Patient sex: M
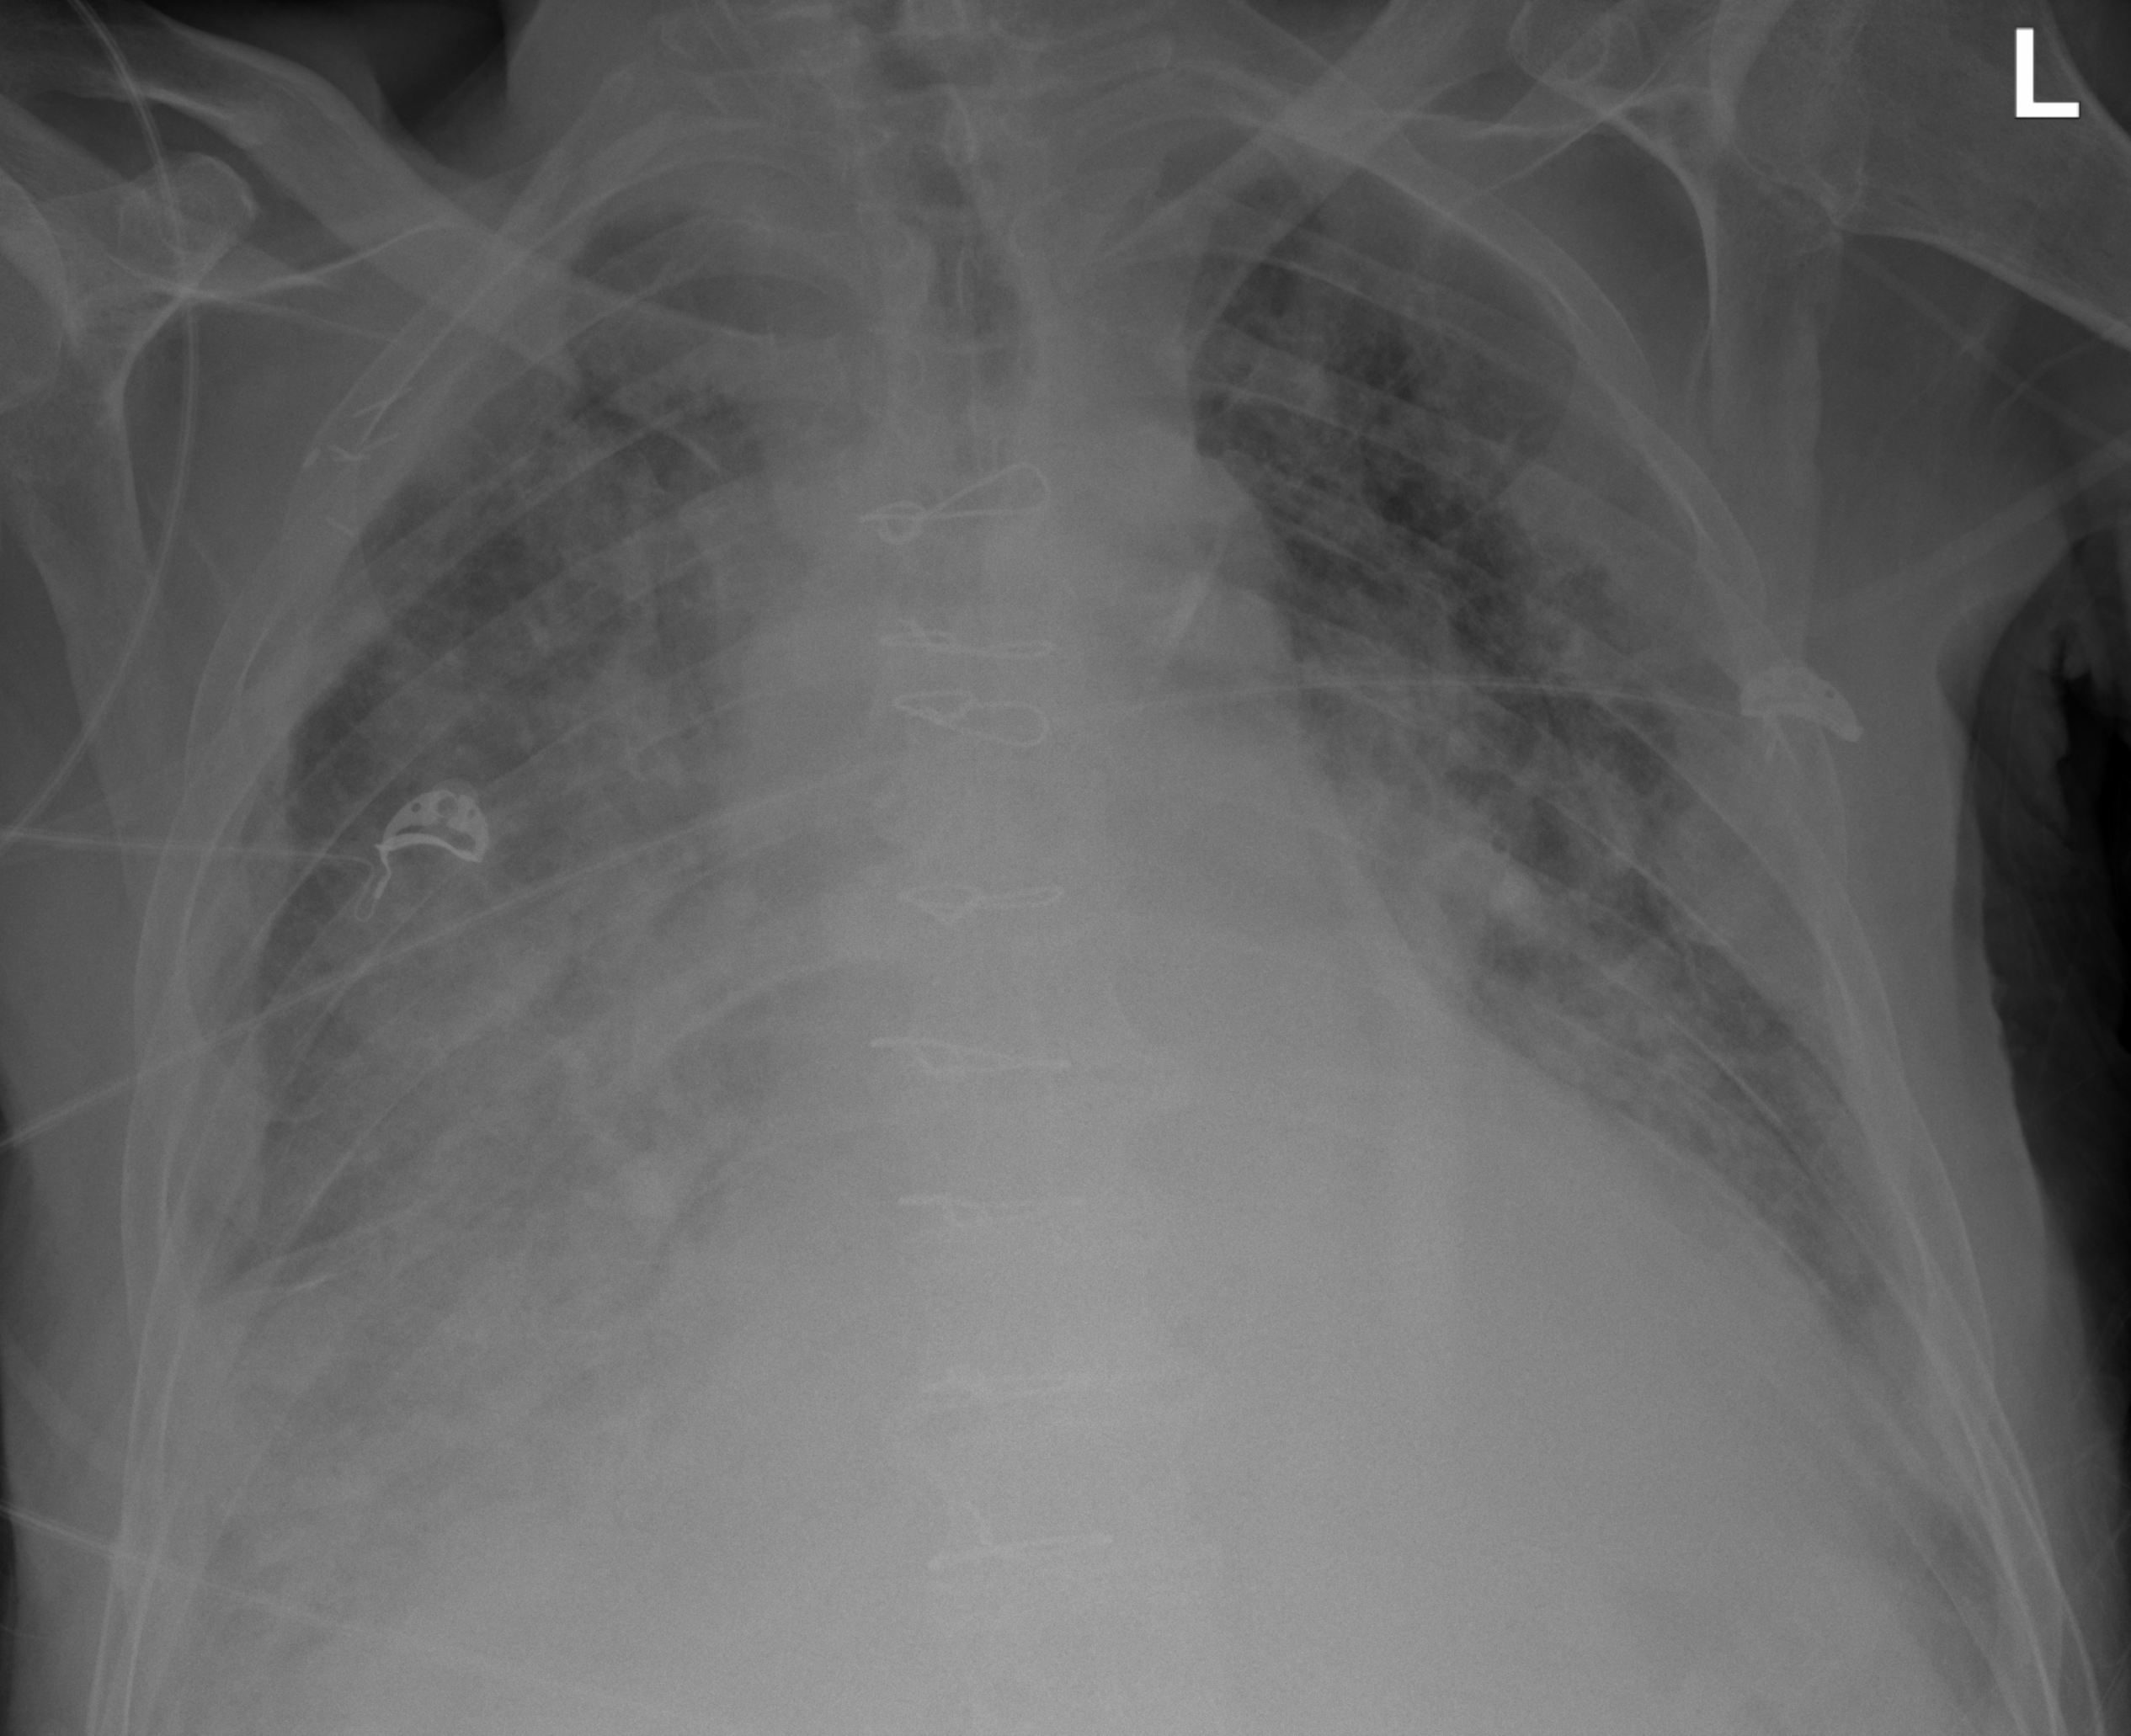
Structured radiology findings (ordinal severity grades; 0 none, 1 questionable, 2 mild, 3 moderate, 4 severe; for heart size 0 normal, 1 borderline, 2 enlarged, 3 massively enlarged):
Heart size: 2
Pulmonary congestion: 3
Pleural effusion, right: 3
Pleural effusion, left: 2
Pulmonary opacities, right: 3
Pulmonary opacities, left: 2
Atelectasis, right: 3
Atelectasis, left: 2